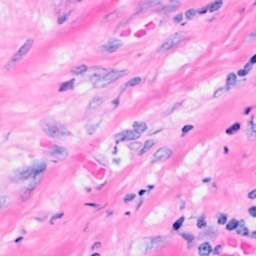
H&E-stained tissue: Breast